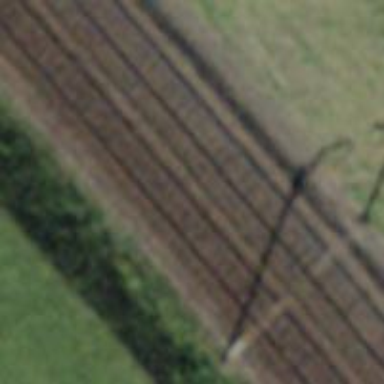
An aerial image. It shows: Single railway track with electrification through contact line.